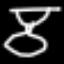
Label: hourglass